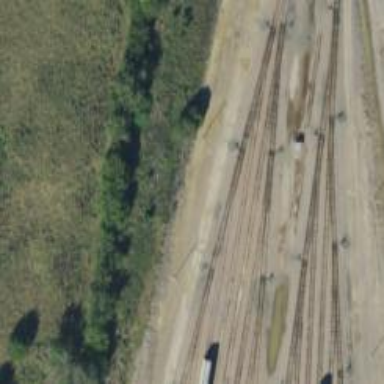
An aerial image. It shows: Railway yard.